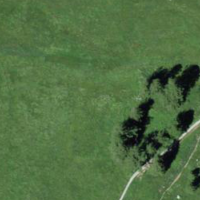
EUNIS habitat code: 26
Species observed at this site:
Odezia atrata